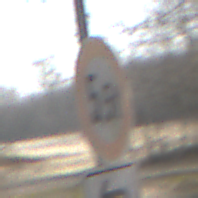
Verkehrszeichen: TatsaechlicheMasse
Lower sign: RichtungsangabeDurchPfeile2
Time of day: MorningAfternoon
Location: Outdoor (Nature)
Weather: Clear
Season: Winter
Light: Natural